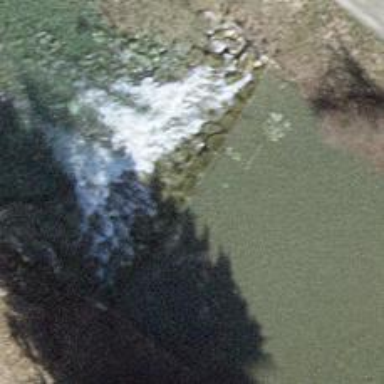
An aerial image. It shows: Weir along the waterway.